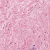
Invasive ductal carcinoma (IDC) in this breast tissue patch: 0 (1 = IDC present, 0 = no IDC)